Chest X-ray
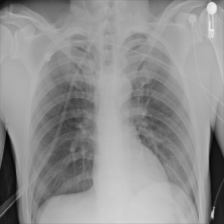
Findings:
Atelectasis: negative
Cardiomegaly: negative
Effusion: negative
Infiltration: negative
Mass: negative
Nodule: negative
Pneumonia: negative
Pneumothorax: negative
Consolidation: negative
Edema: negative
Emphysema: negative
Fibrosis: negative
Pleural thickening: negative
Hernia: negative